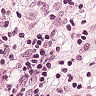
Metastatic tissue present: yes